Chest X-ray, PA view. Patient: 51 years old, sex F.
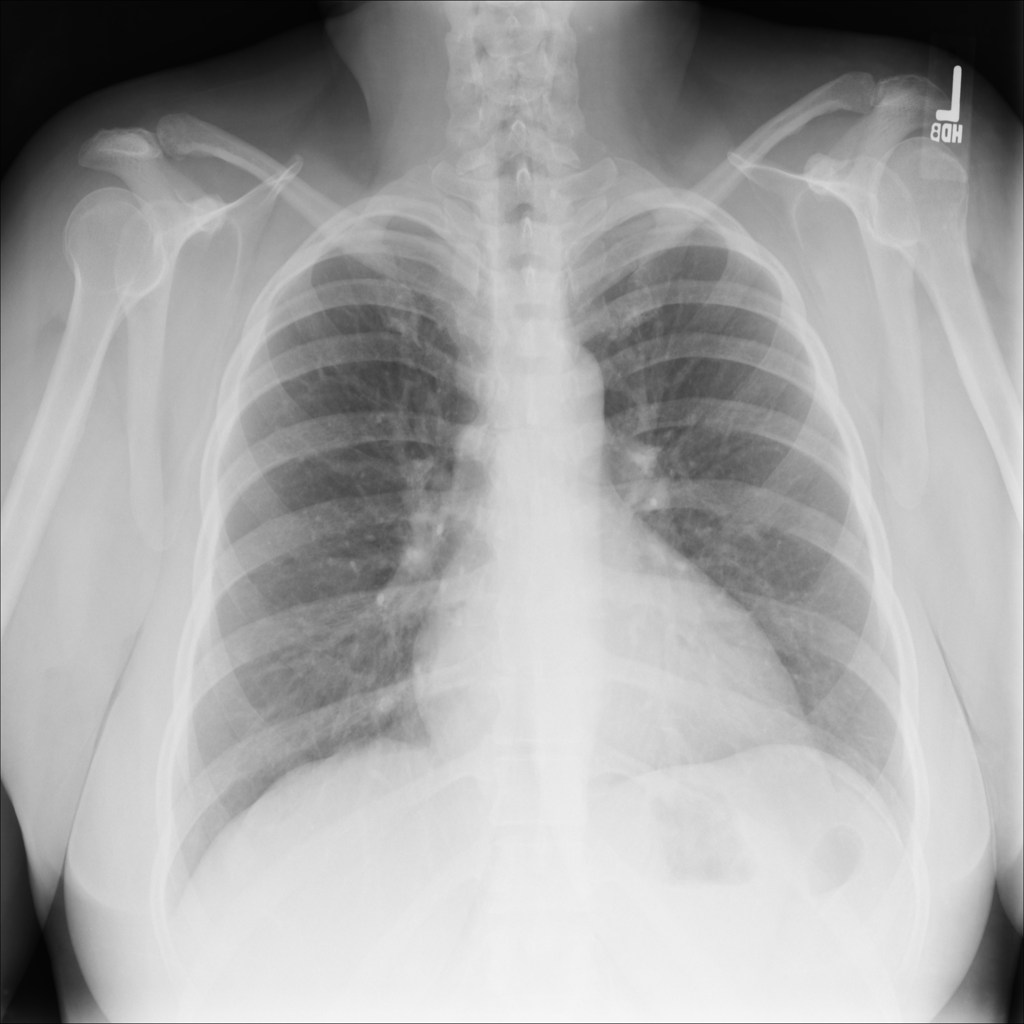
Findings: No Finding